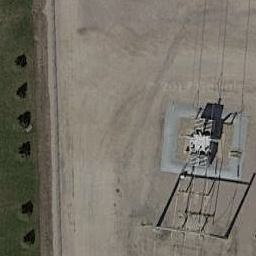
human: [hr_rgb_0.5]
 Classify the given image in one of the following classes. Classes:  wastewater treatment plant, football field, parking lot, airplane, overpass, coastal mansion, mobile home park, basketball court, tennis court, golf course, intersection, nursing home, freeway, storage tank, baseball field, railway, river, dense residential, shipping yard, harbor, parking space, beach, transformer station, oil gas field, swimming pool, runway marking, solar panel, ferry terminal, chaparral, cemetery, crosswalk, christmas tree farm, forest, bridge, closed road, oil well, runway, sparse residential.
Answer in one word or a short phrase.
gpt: transformer station